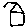
Label: house